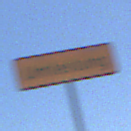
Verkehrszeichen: Umleitungsankuendigung
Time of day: MorningAfternoon
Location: Outdoor (RoadRail)
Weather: Clear
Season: NotSpecified
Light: Natural